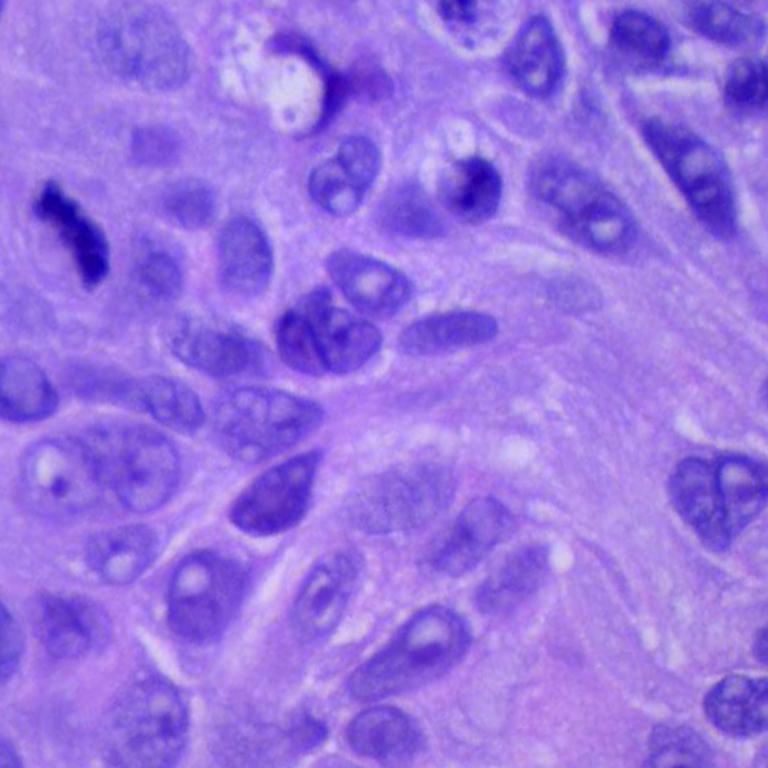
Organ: lung
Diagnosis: squamous carcinomas